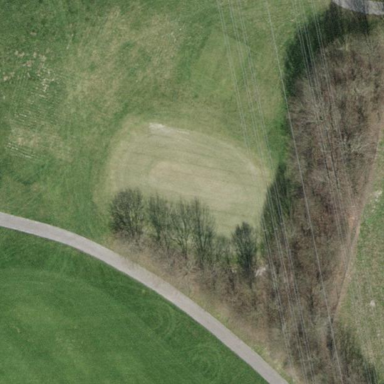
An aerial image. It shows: Green golf area with grass land use.